Field crop: maize
Growth stage: 2
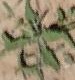
Species: atriplex